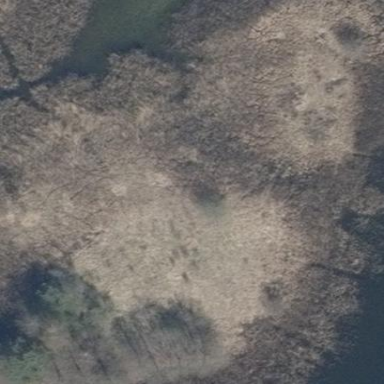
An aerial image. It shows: Reedbed wetland area.